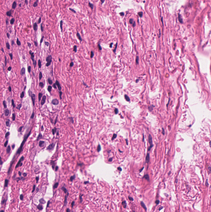
Tumor epithelial tissue: no
Tumor-associated stroma tissue: yes
Normal tissue: no